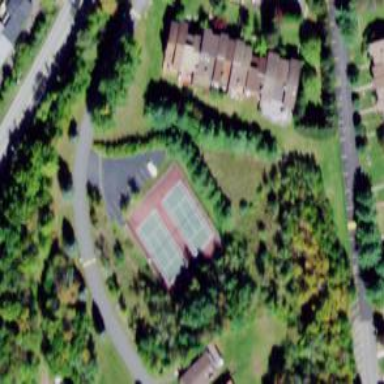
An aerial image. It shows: Tennis court in leisure pitch.